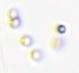
Label: Phaeocystis